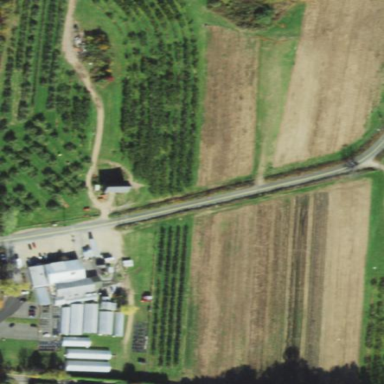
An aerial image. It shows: Farmyard area.